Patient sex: M
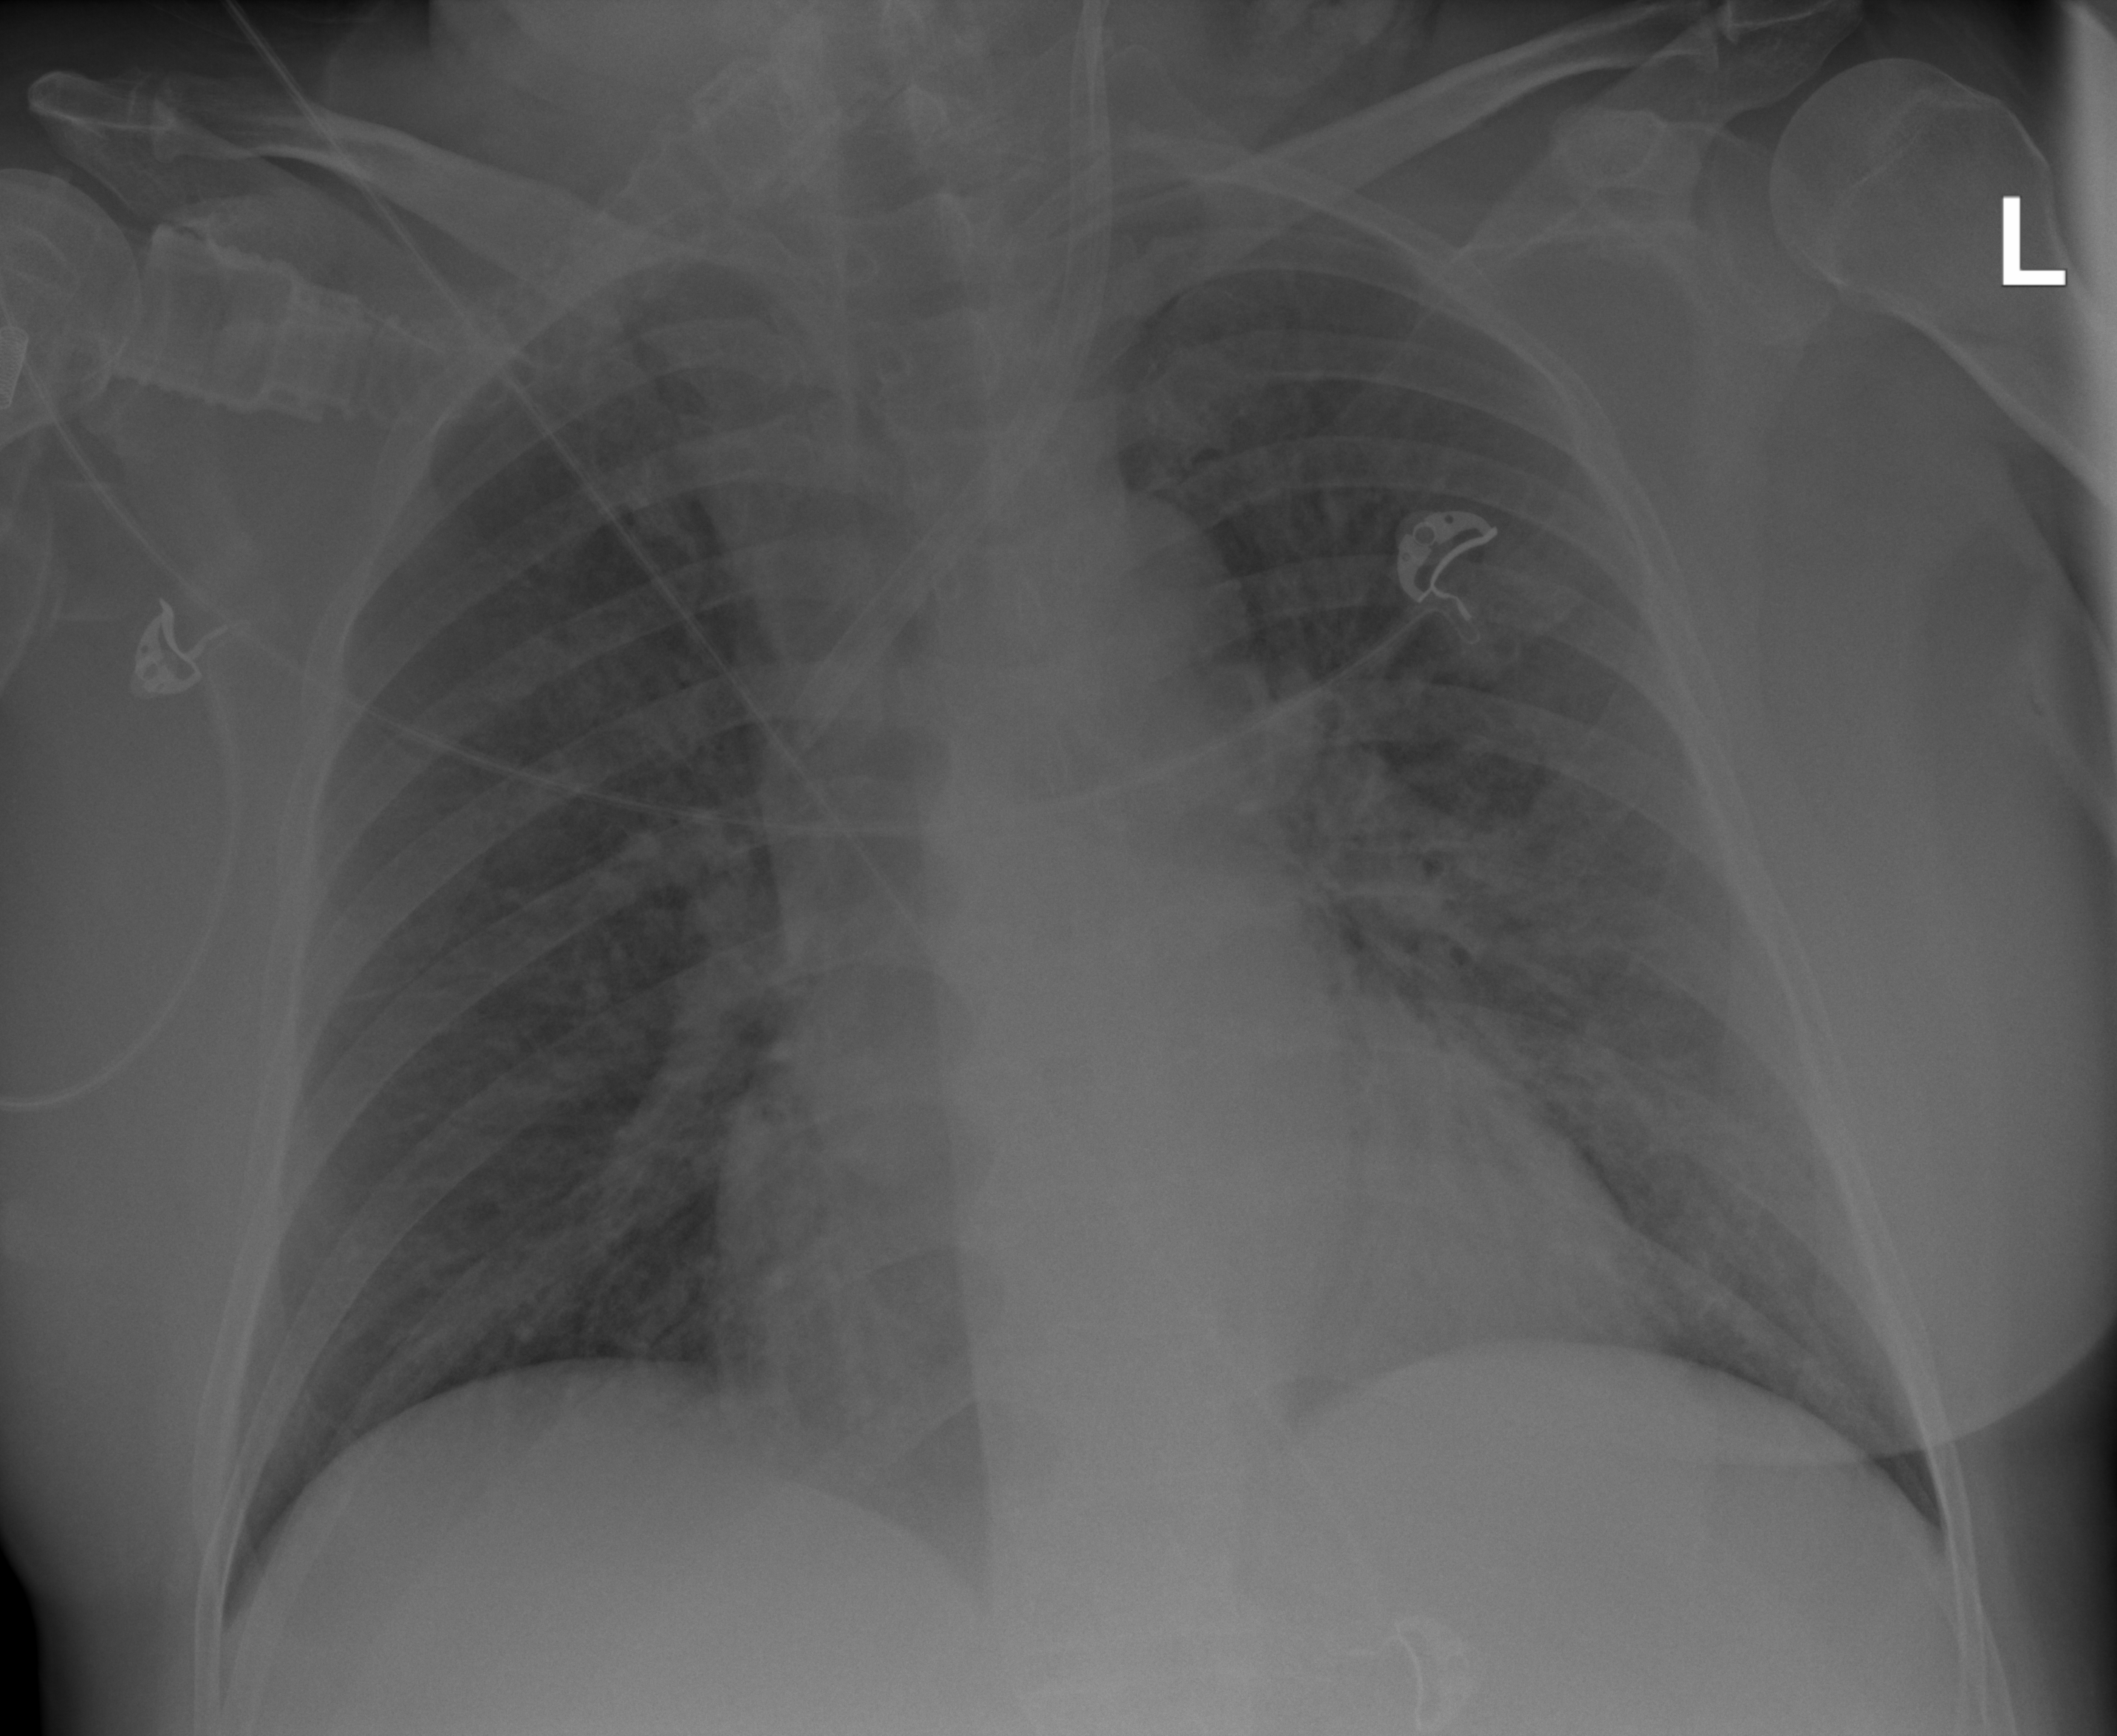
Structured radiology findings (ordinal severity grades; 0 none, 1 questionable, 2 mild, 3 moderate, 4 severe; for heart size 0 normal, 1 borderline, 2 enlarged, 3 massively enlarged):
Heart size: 2
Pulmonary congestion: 3
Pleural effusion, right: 0
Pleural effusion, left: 0
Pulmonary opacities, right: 3
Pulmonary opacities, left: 3
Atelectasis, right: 2
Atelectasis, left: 2